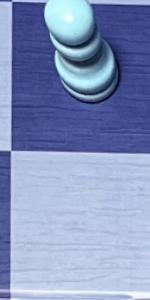
Label: Empty